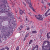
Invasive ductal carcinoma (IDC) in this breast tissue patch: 1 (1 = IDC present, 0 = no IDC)